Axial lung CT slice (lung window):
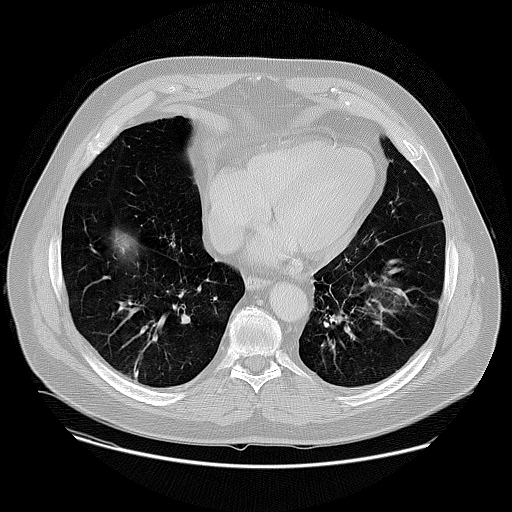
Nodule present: no